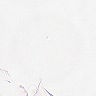
Metastatic tissue present: no